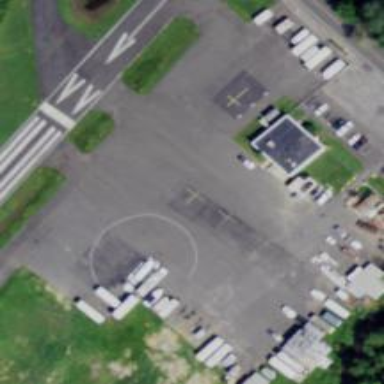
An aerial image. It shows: Apron at the airport.